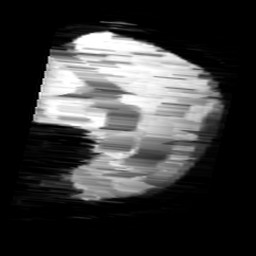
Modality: minIP
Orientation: sagittal
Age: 13
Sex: female
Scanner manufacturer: siemens
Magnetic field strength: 3 T
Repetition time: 0.027 s
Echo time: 0.02 s